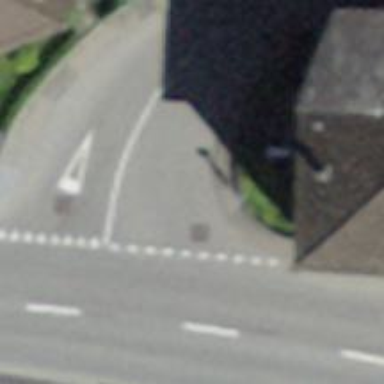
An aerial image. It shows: Road with "give way" sign.